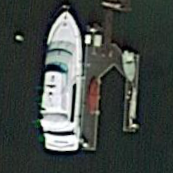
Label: Civil_yacht